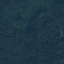
Label: Forest